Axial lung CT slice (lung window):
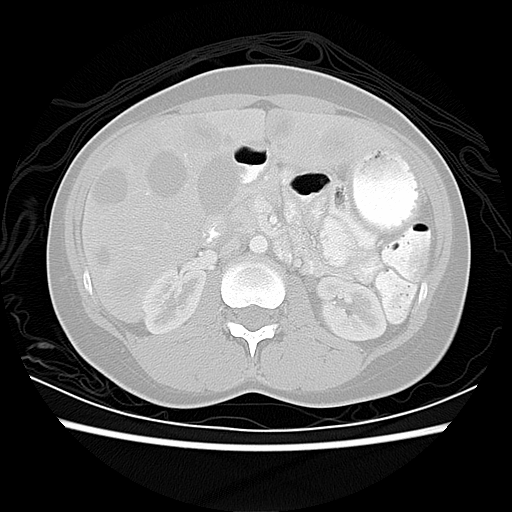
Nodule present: no